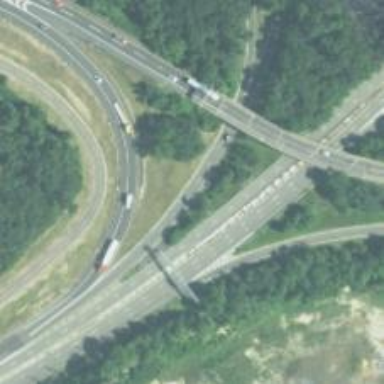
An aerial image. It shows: Interchange junction on motorway link.